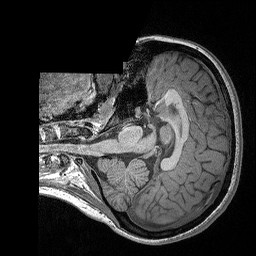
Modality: T1w
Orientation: axial
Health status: ill
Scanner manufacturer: siemens
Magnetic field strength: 3 T
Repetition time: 2.3 s
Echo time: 0.00298 s